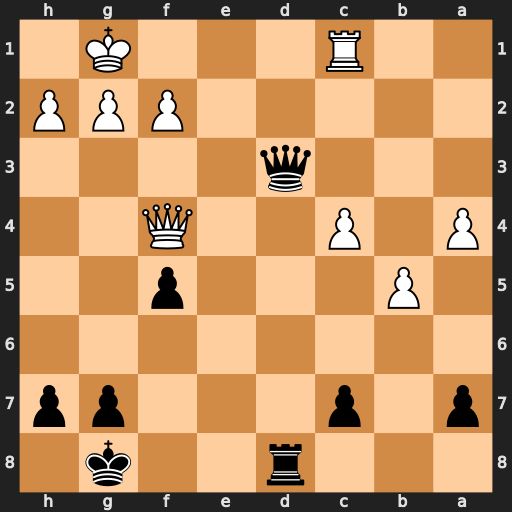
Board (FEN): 3r2k1/p1p3pp/8/1P3p2/P1P2Q2/3q4/5PPP/2R3K1
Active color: b
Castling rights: -
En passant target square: -
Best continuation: Qd1+ Rxd1 Rxd1#